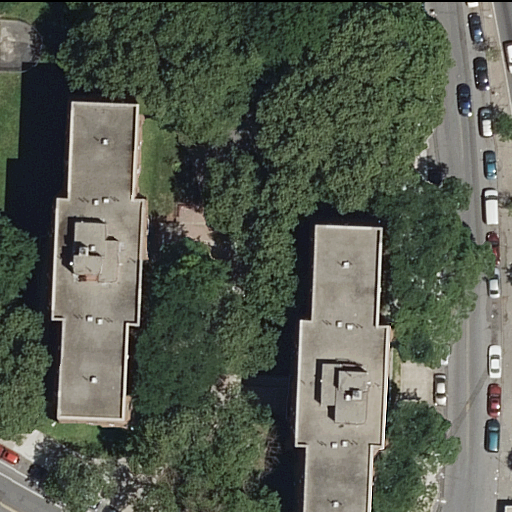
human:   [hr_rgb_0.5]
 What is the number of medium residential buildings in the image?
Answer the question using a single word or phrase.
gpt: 0

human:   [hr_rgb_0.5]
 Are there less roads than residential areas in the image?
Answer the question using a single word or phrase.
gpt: no

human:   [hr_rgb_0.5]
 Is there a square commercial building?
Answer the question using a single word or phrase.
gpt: no

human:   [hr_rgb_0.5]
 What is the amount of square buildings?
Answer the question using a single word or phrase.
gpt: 0

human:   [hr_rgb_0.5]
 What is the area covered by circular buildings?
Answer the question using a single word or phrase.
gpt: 0m2

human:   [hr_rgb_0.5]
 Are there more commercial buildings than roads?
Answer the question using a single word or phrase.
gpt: no

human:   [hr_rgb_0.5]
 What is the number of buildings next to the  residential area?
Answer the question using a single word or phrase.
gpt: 2

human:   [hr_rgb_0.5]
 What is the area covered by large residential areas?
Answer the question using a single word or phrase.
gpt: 5342m2

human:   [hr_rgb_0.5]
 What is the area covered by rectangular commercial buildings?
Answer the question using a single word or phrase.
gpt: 0m2

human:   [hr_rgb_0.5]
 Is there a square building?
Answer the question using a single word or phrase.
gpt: no

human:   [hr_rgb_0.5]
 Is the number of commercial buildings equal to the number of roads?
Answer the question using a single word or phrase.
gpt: no

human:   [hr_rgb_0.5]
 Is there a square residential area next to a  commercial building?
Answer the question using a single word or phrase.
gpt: no

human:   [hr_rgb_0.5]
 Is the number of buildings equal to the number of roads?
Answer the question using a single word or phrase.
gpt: no

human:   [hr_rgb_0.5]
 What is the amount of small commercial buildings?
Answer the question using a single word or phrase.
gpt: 0

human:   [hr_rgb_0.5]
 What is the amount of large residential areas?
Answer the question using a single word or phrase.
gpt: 1

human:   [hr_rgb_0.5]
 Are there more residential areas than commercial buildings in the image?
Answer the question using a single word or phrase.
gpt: yes

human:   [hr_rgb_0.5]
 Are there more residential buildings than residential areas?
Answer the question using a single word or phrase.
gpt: yes

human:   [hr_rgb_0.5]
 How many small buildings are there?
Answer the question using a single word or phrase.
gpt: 1

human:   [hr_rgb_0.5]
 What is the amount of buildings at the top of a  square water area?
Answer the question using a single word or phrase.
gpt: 0

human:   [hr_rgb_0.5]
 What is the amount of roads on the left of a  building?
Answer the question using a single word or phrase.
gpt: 1

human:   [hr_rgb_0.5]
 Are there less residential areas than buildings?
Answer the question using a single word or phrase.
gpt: yes

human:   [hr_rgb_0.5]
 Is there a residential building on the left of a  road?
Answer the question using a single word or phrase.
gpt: yes

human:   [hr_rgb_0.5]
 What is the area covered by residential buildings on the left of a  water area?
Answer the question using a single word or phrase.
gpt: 0m2

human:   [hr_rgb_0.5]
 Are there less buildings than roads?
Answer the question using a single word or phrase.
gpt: yes

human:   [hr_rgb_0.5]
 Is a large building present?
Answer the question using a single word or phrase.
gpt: yes

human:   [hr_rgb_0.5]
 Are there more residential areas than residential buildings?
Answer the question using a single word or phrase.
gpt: no

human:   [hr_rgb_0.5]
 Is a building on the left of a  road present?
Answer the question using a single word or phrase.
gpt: yes

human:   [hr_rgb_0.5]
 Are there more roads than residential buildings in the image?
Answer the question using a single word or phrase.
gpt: yes

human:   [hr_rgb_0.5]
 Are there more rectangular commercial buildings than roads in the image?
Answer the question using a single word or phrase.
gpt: no

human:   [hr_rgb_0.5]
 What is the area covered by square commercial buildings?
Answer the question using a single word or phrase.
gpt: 0m2

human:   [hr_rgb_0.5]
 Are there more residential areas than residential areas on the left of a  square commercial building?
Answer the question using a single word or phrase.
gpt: yes

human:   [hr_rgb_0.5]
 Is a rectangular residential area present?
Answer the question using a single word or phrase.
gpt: yes

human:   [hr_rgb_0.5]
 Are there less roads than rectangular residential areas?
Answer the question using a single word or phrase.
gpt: no

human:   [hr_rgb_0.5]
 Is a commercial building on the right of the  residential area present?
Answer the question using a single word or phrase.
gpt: no

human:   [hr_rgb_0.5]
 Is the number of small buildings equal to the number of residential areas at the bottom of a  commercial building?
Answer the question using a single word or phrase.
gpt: no

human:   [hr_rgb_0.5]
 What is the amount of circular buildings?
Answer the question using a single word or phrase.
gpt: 0